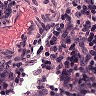
Metastatic tissue present: no